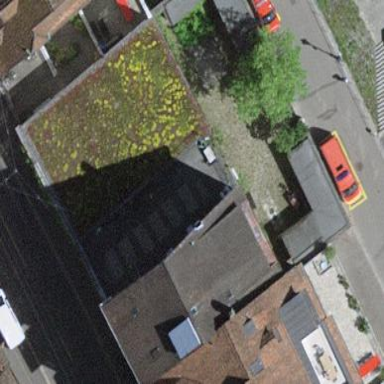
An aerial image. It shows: Building.